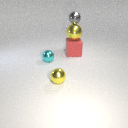
small cyan metal sphere behind small yellow metal sphere